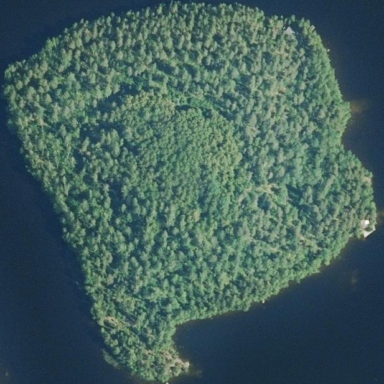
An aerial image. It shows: Island covered with woodland.